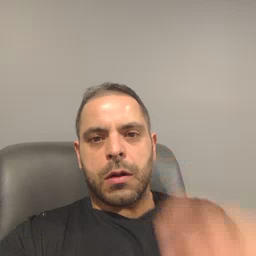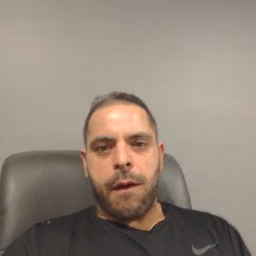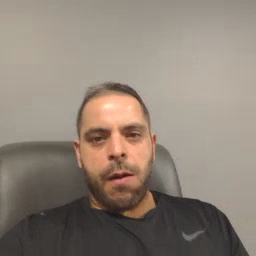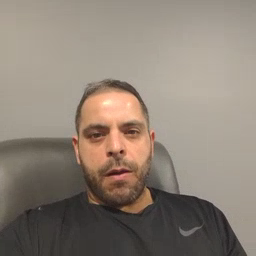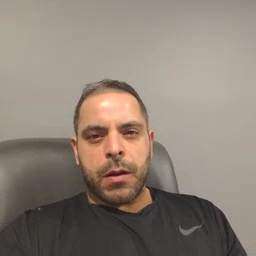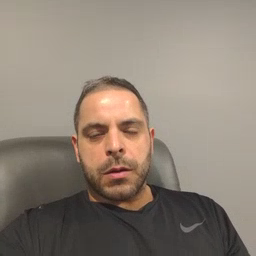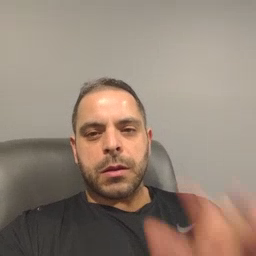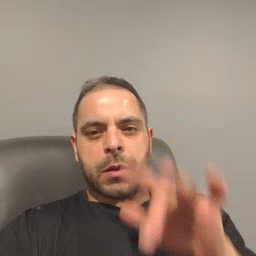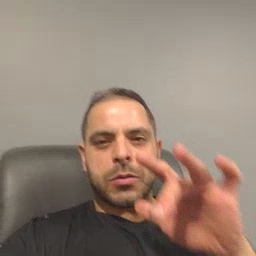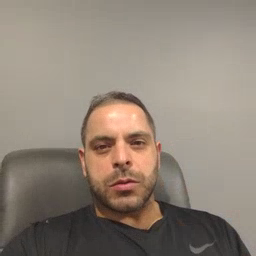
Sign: touch